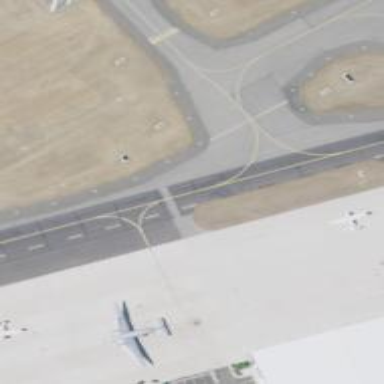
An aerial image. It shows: View of taxiway at the airport.